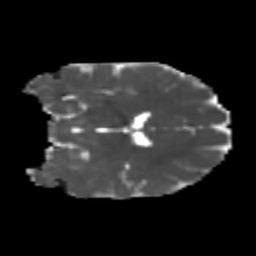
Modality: MD
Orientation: coronal
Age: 23
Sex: male
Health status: healthy